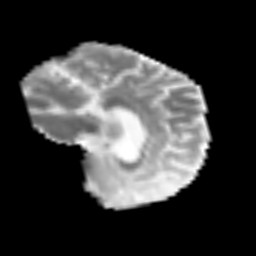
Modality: MD
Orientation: sagittal
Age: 76
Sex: female
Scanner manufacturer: siemens
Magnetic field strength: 3 T
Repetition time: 3.2 s
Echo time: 0.081 s